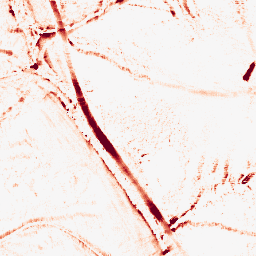
Category: morphological
Decomposition family: morphological_ellipse
Decomposition parameters: operation: opening
width: 10
height: 10
Upsampling method: lanczos
Upsampling parameters: scale: 8
Upsampling scale: 8